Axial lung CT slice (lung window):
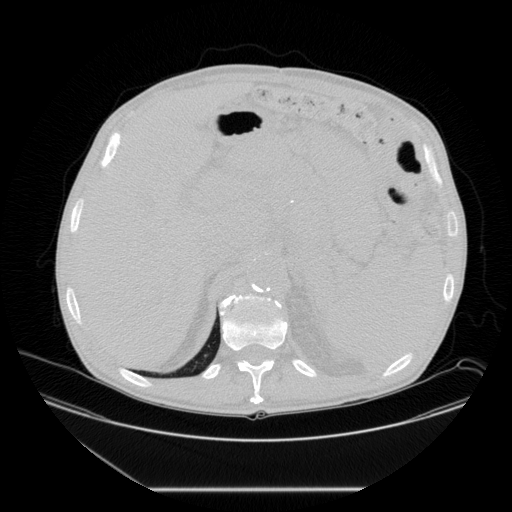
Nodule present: no